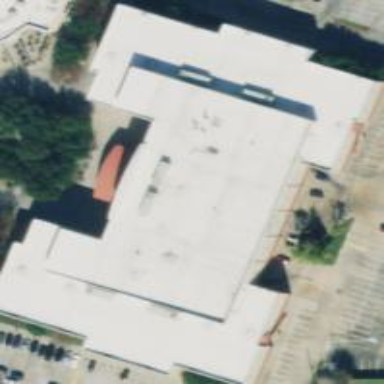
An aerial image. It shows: Cinema building.